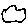
Label: cloud